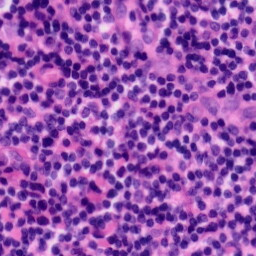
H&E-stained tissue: Tonsil